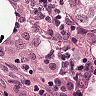
Metastatic tissue present: yes